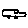
Label: car